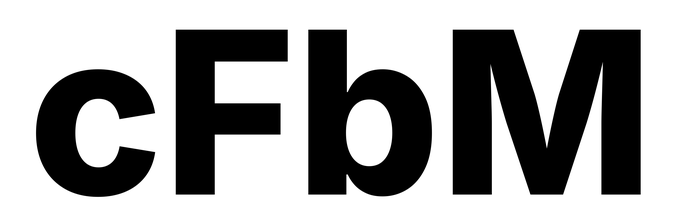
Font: Inter_ExtraBold